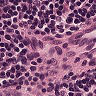
Metastatic tissue present: no